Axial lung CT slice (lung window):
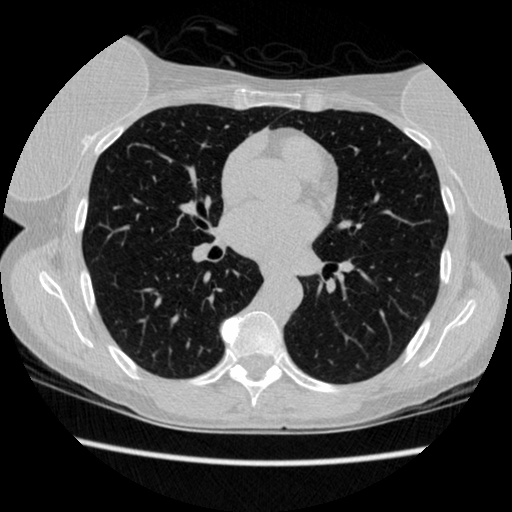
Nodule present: no